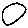
Label: circle